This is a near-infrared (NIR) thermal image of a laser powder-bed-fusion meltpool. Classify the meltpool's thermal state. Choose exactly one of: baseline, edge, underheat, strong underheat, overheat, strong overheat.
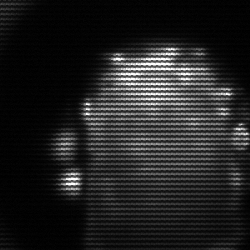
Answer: baseline